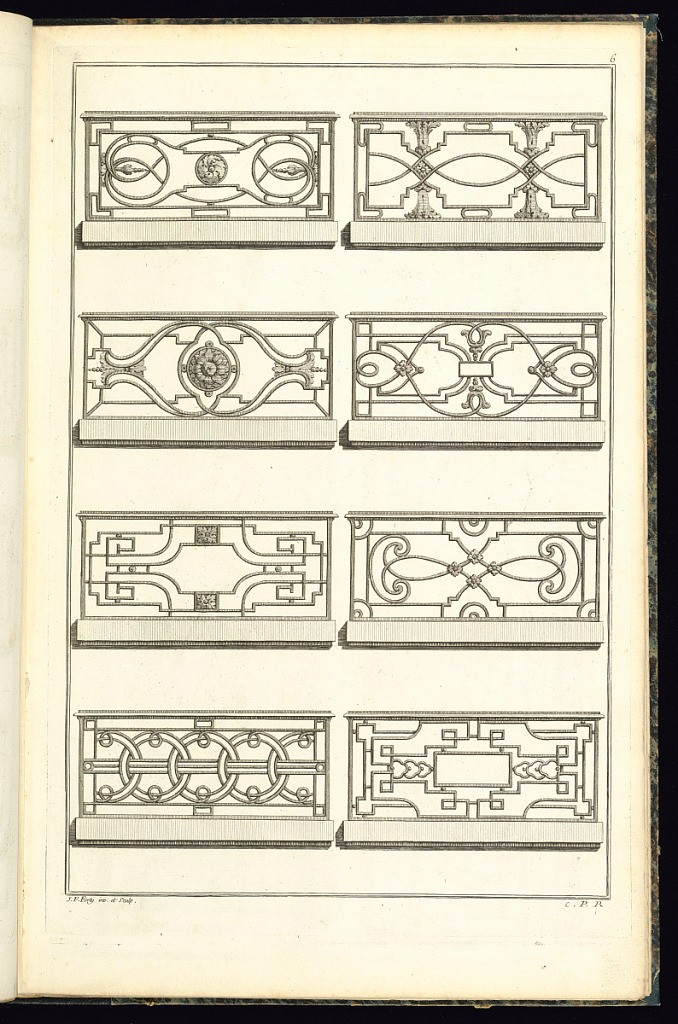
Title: Window Balustrade Designs
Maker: Jean François Forty, active 1775 – 1790
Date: late 18th century
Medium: Etching and engraving on laid paper
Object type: Print
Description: Eight designs for ornamental ironwork window balustrades featuring neoclassical motifs, repeating patterns, c-scrolls, fleurons, rosettes, and scrolling leaves (rinceaux). The plate is numbered and signed.